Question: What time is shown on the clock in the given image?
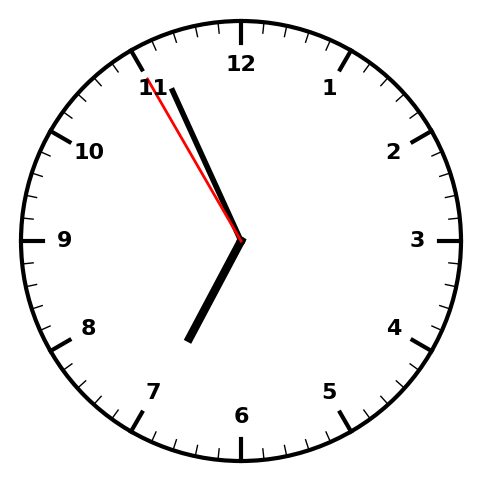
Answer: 06:55:55